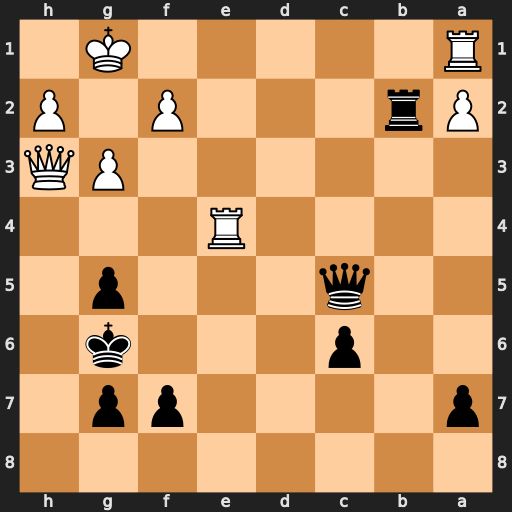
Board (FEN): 8/p4pp1/2p3k1/2q3p1/4R3/6PQ/Pr3P1P/R5K1
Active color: b
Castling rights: -
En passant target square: -
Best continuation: Qxf2+ Kh1 Qf3+